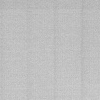
Atmospheric dust classification: dusty